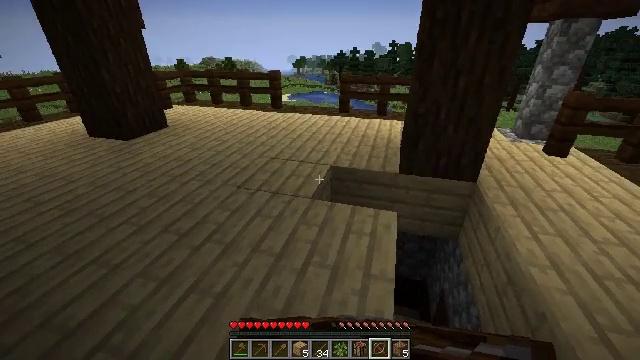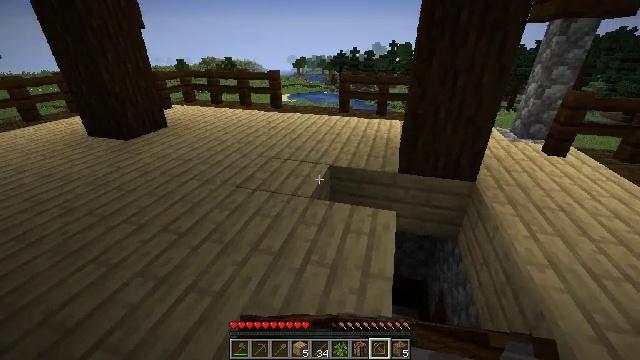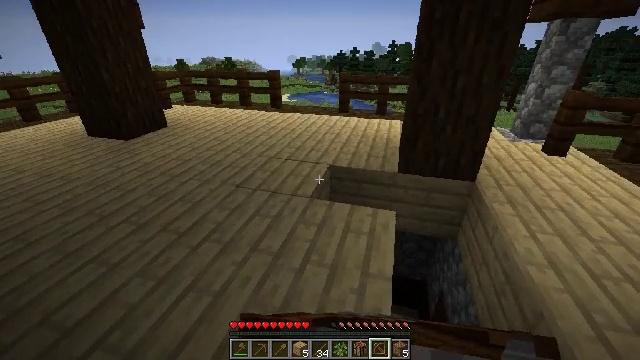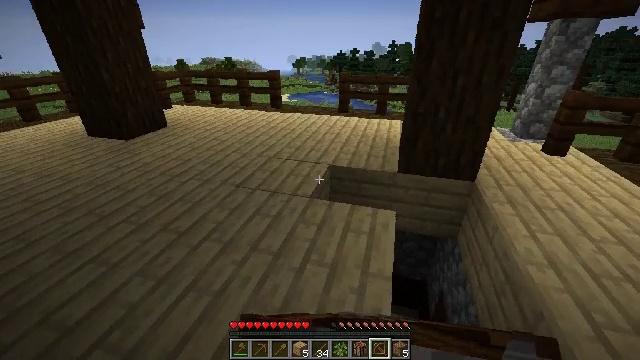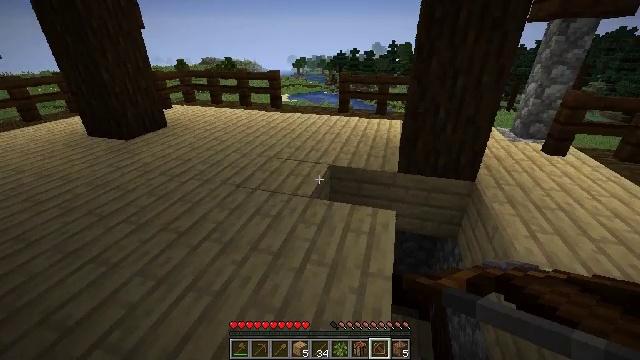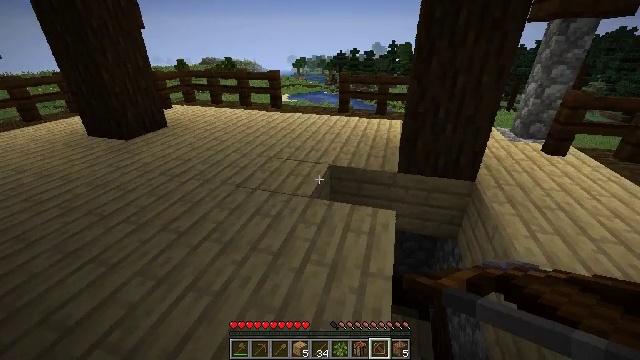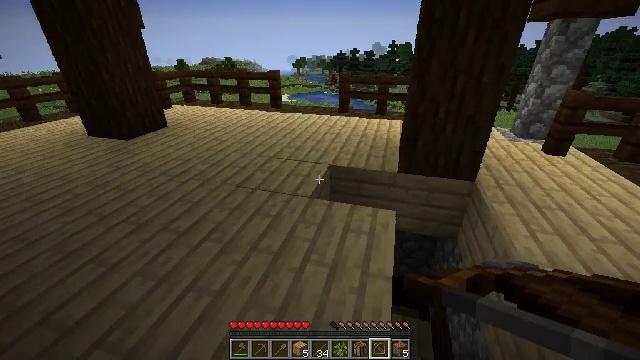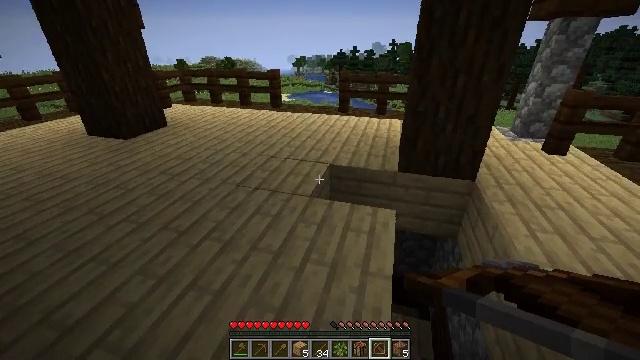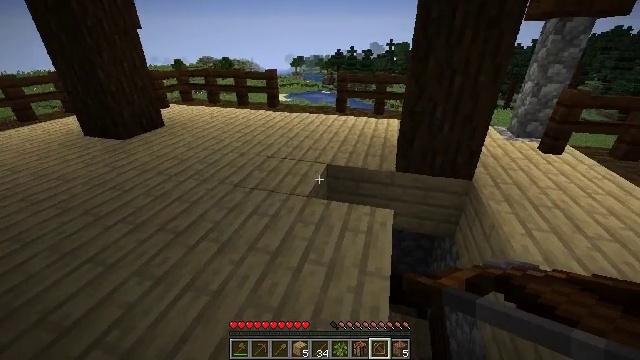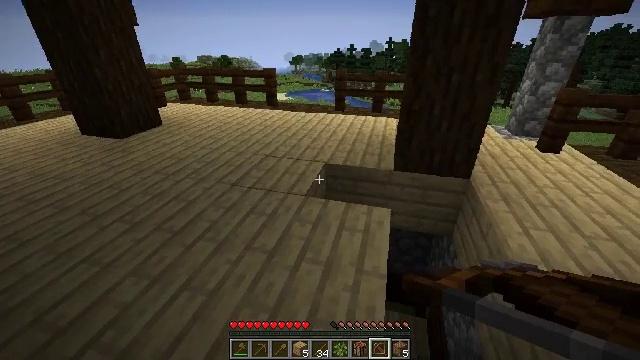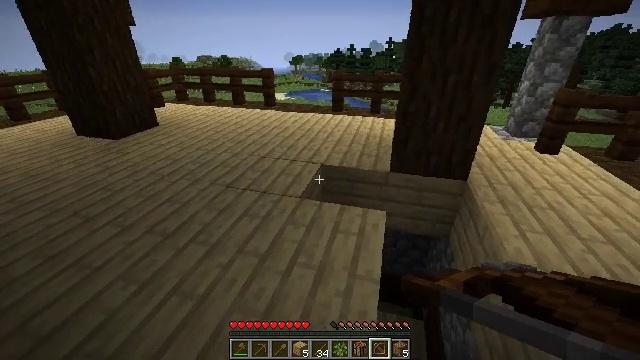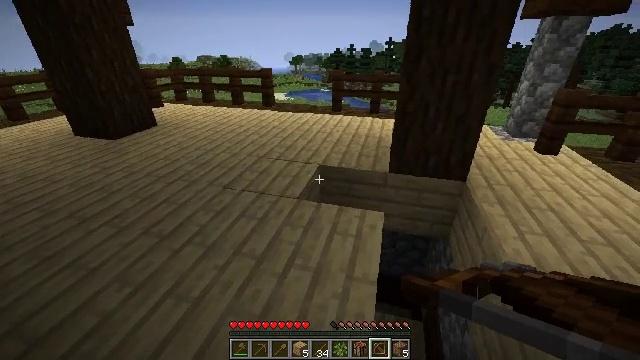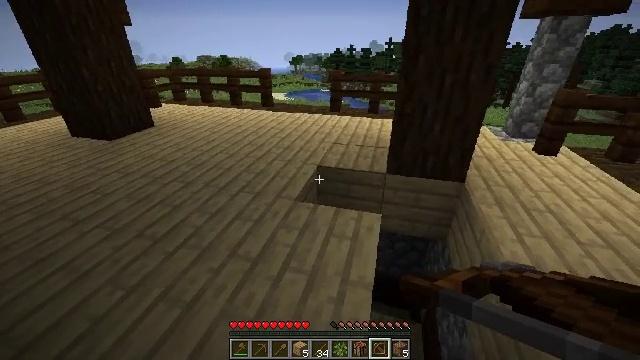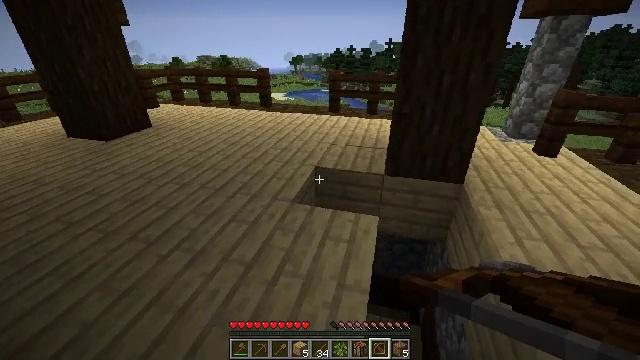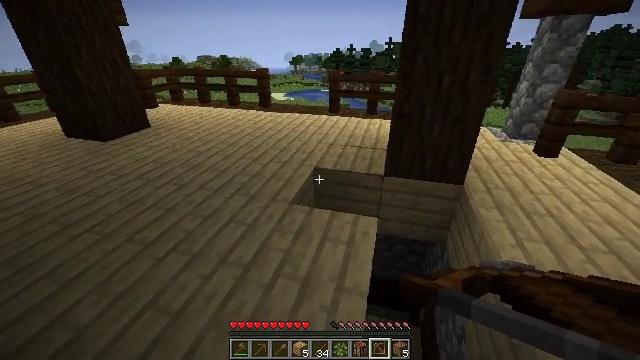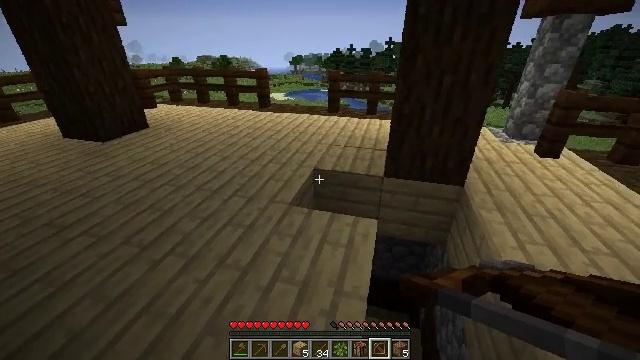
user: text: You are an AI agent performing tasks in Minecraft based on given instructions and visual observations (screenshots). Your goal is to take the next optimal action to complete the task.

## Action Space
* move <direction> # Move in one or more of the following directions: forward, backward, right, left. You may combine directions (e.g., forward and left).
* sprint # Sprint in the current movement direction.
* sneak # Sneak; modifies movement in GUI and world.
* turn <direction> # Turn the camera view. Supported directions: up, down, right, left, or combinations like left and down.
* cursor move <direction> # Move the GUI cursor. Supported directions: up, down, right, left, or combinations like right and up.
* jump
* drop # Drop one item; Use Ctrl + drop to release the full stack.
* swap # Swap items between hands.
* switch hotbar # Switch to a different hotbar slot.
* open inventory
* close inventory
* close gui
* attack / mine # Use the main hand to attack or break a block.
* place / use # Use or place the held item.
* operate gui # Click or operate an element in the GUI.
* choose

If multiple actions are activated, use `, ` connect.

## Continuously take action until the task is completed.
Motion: motion action
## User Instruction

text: Collect the grass from the surface.
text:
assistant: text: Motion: use / place
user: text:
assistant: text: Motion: use / place
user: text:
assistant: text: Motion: use / place
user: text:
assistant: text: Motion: use / place
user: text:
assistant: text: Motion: use / place
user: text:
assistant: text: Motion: use / place
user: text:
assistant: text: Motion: use / place
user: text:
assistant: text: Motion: move right, use / place
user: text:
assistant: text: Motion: move forward and move right, use / place
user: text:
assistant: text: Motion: move forward and move right, use / place
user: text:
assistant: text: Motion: move forward and move right, use / place
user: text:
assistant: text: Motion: move forward and move right, use / place
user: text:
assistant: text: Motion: move forward, use / place
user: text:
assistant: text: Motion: move forward, use / place
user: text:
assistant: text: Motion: move forward, use / place
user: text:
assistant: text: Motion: move forward, use / place
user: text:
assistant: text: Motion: move forward, use / place
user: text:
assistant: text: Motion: move forward, use / place
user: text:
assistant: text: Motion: move forward, use / place
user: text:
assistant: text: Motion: move forward, use / place
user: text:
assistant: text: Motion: move forward and move right, turn left, use / place
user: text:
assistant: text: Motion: move forward and move right, turn left, use / place
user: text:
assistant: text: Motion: move forward and move right, use / place
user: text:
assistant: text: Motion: move forward and move right, turn left, use / place
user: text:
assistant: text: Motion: move forward and move right, turn left, use / place
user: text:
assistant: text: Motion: move forward and move right, turn left, use / place
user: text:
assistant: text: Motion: move forward and move right, turn left and down, use / place
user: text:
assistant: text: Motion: move forward and move right, turn left, use / place
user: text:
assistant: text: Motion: move forward and move right, turn left, use / place
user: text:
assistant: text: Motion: move forward and move right, use / place